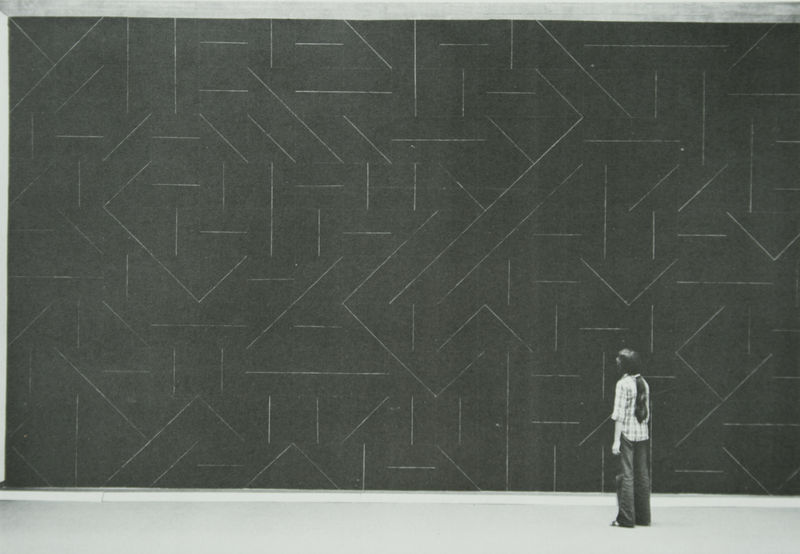
Titel: Straight Lines in one of four Directions drawn within a Grid randomly (Wall Drawing)
Künstler: Sol Lewitt
Standort: New York
Institution: John Weber Gallery
Schlagwörter: mann, weiß, frau, grau, schwarz, muster, hemd, hose, wand, mensch, sehen, stehen, bild, schauen, einsam, wege, boden, abstrakt, fläche, formen, linien, tafel, allein, junge, striche, betrachter, foto, photographie, suchen, denken, linie, form, gross, betrachten, ausstellung, schräge, museum, wandbild, geometrie, pfeile, sinn, senkrechte, gro, kunstwerk, waagerechte, menn, verstehen, barrieren, betrachterin, fra'